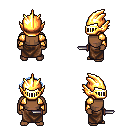
a pixel art fantasy rpg character, male body template, human, dark skin, gold arm armor, robe skirt, white cyan short bangs hairstyle, gold helm, dagger, four views (front, back, left, right), 2x2 character sprite sheet, small pixel art, hard edges, no anti-aliasing